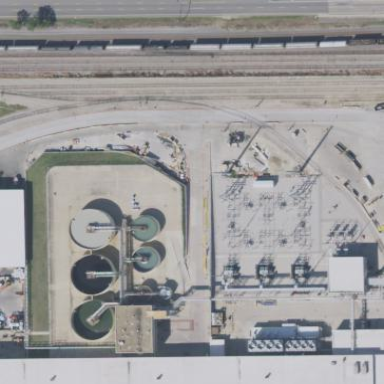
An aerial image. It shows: Industrial power substation.